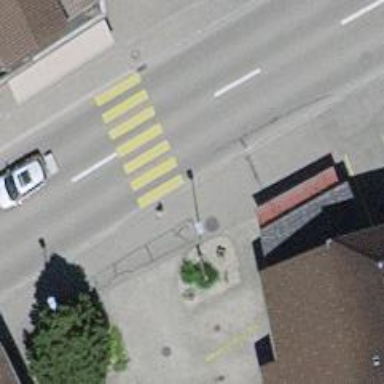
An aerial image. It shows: Zebra crossing on the road.